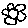
Label: flower